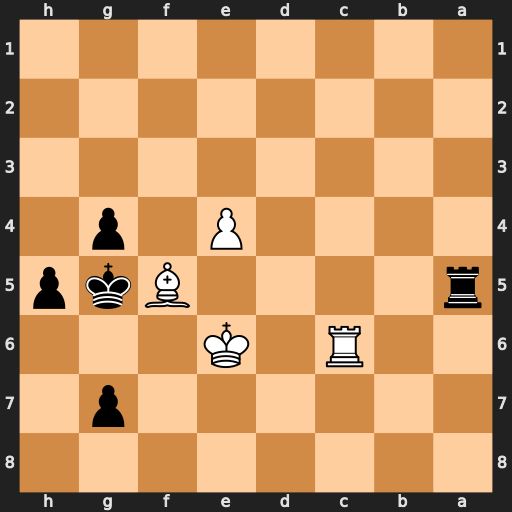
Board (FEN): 8/6p1/2R1K3/r4Bkp/4P1p1/8/8/8
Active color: b
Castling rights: -
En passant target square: -
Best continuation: g6 Bxg4 hxg4